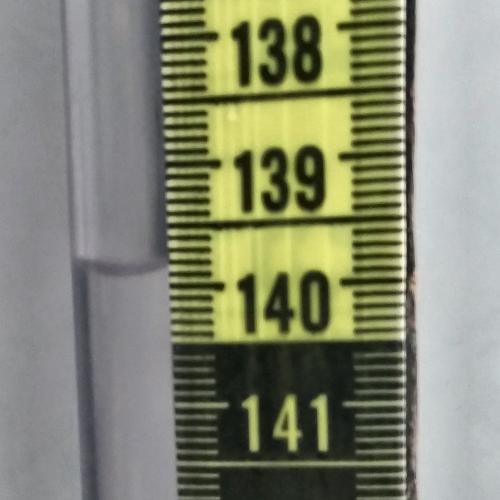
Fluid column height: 139.8 cm